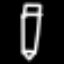
Label: pencil